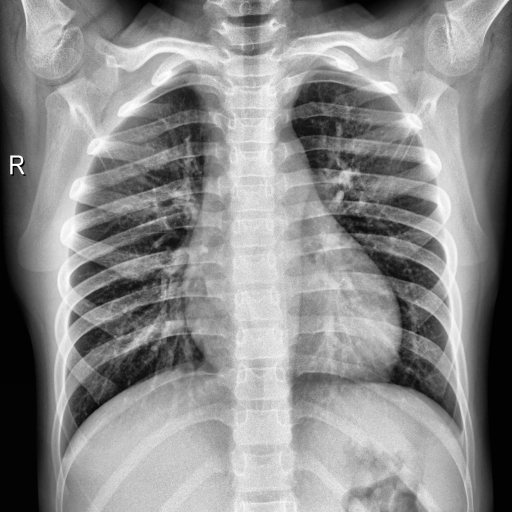
Finding: NORMAL